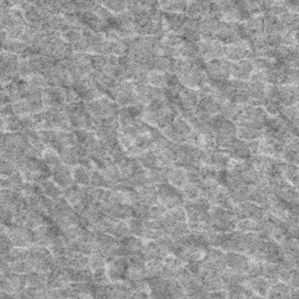
Label: frost